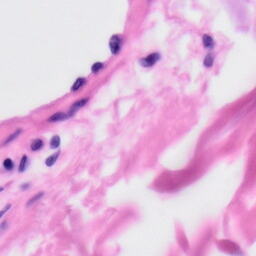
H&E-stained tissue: Skin